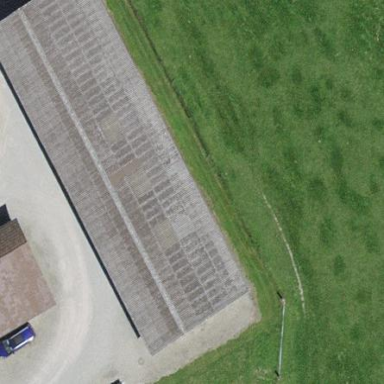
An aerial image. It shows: Shed.